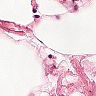
Metastatic tissue present: no